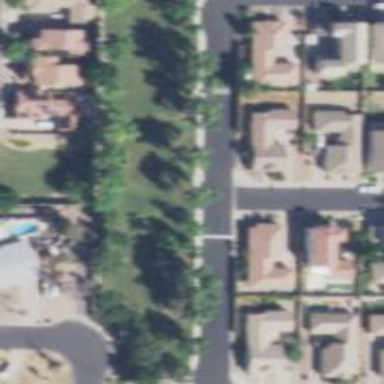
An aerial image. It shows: Residential road with sidewalk on the left side.